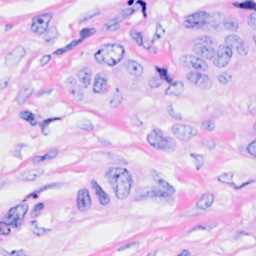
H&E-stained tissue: Breast